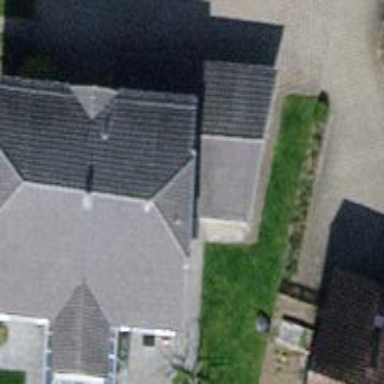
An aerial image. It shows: Garage building.